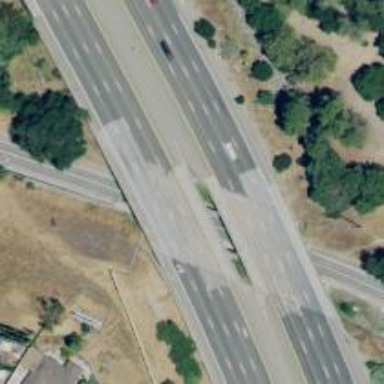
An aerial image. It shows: Bridge over motorway.